Question: <URL>
I am using WPF Storyboard to animate the Earth rotation, and I want to be able to reverse the rotation from clockwise to counter-clockwise (and vice versa) when user clicks a button, although in reality this should never happen.

In my XAML file, I declare 21 BitmapImages (the first and the last are identical) and 2 Storyboards, one for clockwisely rotation and the other for counter-clockwisely rotation.
'''
<Window x:Class="StackOverflowWPF.StoryboardSeekWindow"
xmlns="http://schemas.microsoft.com/winfx/2006/xaml/presentation"
xmlns:x="http://schemas.microsoft.com/winfx/2006/xaml"
Title="StoryboardSeekWindow" Height="400" Width="400">
<Window.Resources>
<BitmapImage x:Key="RotationImage0" UriSource="Images
otation.png"/>
<BitmapImage x:Key="RotationImage1" UriSource="Images
otation.png"/>
<BitmapImage x:Key="RotationImage2" UriSource="Images
otation.png"/>
<BitmapImage x:Key="RotationImage3" UriSource="Images
otation.png"/>
<BitmapImage x:Key="RotationImage4" UriSource="Images
otation.png"/>
<BitmapImage x:Key="RotationImage5" UriSource="Images
otation.png"/>
<BitmapImage x:Key="RotationImage6" UriSource="Images
otation.png"/>
<BitmapImage x:Key="RotationImage7" UriSource="Images
otation.png"/>
<BitmapImage x:Key="RotationImage8" UriSource="Images
otation\8.png"/>
<BitmapImage x:Key="RotationImage9" UriSource="Images
otation\9.png"/>
<BitmapImage x:Key="RotationImage10" UriSource="Images
otation.png"/>
<BitmapImage x:Key="RotationImage11" UriSource="Images
otation .png"/>
<BitmapImage x:Key="RotationImage12" UriSource="Images
otation
.png"/>
<BitmapImage x:Key="RotationImage13" UriSource="Images
otation.png"/>
<BitmapImage x:Key="RotationImage14" UriSource="Images
otation
.png"/>
<BitmapImage x:Key="RotationImage15" UriSource="Images
otation
.png"/>
<BitmapImage x:Key="RotationImage16" UriSource="Images
otation.png"/>
<BitmapImage x:Key="RotationImage17" UriSource="Images
otation.png"/>
<BitmapImage x:Key="RotationImage18" UriSource="Images
otation8.png"/>
<BitmapImage x:Key="RotationImage19" UriSource="Images
otation9.png"/>
<BitmapImage x:Key="RotationImage20" UriSource="Images
otation.png"/>
<Storyboard x:Key="clockwiseStoryboard" RepeatBehavior="Forever">
<ObjectAnimationUsingKeyFrames Storyboard.TargetName="imgRotatingEarth" Storyboard.TargetProperty="Source">
<DiscreteObjectKeyFrame KeyTime="0:0:0.0" Value="{Binding Source={StaticResource RotationImage0}}"/>
<DiscreteObjectKeyFrame KeyTime="0:0:0.2" Value="{Binding Source={StaticResource RotationImage1}}"/>
<DiscreteObjectKeyFrame KeyTime="0:0:0.4" Value="{Binding Source={StaticResource RotationImage2}}"/>
<DiscreteObjectKeyFrame KeyTime="0:0:0.6" Value="{Binding Source={StaticResource RotationImage3}}"/>
<DiscreteObjectKeyFrame KeyTime="0:0:0.8" Value="{Binding Source={StaticResource RotationImage4}}"/>
<DiscreteObjectKeyFrame KeyTime="0:0:1.0" Value="{Binding Source={StaticResource RotationImage5}}"/>
<DiscreteObjectKeyFrame KeyTime="0:0:1.2" Value="{Binding Source={StaticResource RotationImage6}}"/>
<DiscreteObjectKeyFrame KeyTime="0:0:1.4" Value="{Binding Source={StaticResource RotationImage7}}"/>
<DiscreteObjectKeyFrame KeyTime="0:0:1.6" Value="{Binding Source={StaticResource RotationImage8}}"/>
<DiscreteObjectKeyFrame KeyTime="0:0:1.8" Value="{Binding Source={StaticResource RotationImage9}}"/>
<DiscreteObjectKeyFrame KeyTime="0:0:2.0" Value="{Binding Source={StaticResource RotationImage10}}"/>
<DiscreteObjectKeyFrame KeyTime="0:0:2.2" Value="{Binding Source={StaticResource RotationImage11}}"/>
<DiscreteObjectKeyFrame KeyTime="0:0:2.4" Value="{Binding Source={StaticResource RotationImage12}}"/>
<DiscreteObjectKeyFrame KeyTime="0:0:2.6" Value="{Binding Source={StaticResource RotationImage13}}"/>
<DiscreteObjectKeyFrame KeyTime="0:0:2.8" Value="{Binding Source={StaticResource RotationImage14}}"/>
<DiscreteObjectKeyFrame KeyTime="0:0:3.0" Value="{Binding Source={StaticResource RotationImage15}}"/>
<DiscreteObjectKeyFrame KeyTime="0:0:3.2" Value="{Binding Source={StaticResource RotationImage16}}"/>
<DiscreteObjectKeyFrame KeyTime="0:0:3.4" Value="{Binding Source={StaticResource RotationImage17}}"/>
<DiscreteObjectKeyFrame KeyTime="0:0:3.6" Value="{Binding Source={StaticResource RotationImage18}}"/>
<DiscreteObjectKeyFrame KeyTime="0:0:3.8" Value="{Binding Source={StaticResource RotationImage19}}"/>
<DiscreteObjectKeyFrame KeyTime="0:0:4.0" Value="{Binding Source={StaticResource RotationImage20}}"/>
</ObjectAnimationUsingKeyFrames>
</Storyboard>
<Storyboard x:Key="counterClockwiseStoryboard" RepeatBehavior="Forever">
<ObjectAnimationUsingKeyFrames Storyboard.TargetName="imgRotatingEarth" Storyboard.TargetProperty="Source">
<DiscreteObjectKeyFrame KeyTime="0:0:0.0" Value="{Binding Source={StaticResource RotationImage20}}"/>
<DiscreteObjectKeyFrame KeyTime="0:0:0.2" Value="{Binding Source={StaticResource RotationImage19}}"/>
<DiscreteObjectKeyFrame KeyTime="0:0:0.4" Value="{Binding Source={StaticResource RotationImage18}}"/>
<DiscreteObjectKeyFrame KeyTime="0:0:0.6" Value="{Binding Source={StaticResource RotationImage17}}"/>
<DiscreteObjectKeyFrame KeyTime="0:0:0.8" Value="{Binding Source={StaticResource RotationImage16}}"/>
<DiscreteObjectKeyFrame KeyTime="0:0:1.0" Value="{Binding Source={StaticResource RotationImage15}}"/>
<DiscreteObjectKeyFrame KeyTime="0:0:1.2" Value="{Binding Source={StaticResource RotationImage14}}"/>
<DiscreteObjectKeyFrame KeyTime="0:0:1.4" Value="{Binding Source={StaticResource RotationImage13}}"/>
<DiscreteObjectKeyFrame KeyTime="0:0:1.6" Value="{Binding Source={StaticResource RotationImage12}}"/>
<DiscreteObjectKeyFrame KeyTime="0:0:1.8" Value="{Binding Source={StaticResource RotationImage11}}"/>
<DiscreteObjectKeyFrame KeyTime="0:0:2.0" Value="{Binding Source={StaticResource RotationImage10}}"/>
<DiscreteObjectKeyFrame KeyTime="0:0:2.2" Value="{Binding Source={StaticResource RotationImage9}}"/>
<DiscreteObjectKeyFrame KeyTime="0:0:2.4" Value="{Binding Source={StaticResource RotationImage8}}"/>
<DiscreteObjectKeyFrame KeyTime="0:0:2.6" Value="{Binding Source={StaticResource RotationImage7}}"/>
<DiscreteObjectKeyFrame KeyTime="0:0:2.8" Value="{Binding Source={StaticResource RotationImage6}}"/>
<DiscreteObjectKeyFrame KeyTime="0:0:3.0" Value="{Binding Source={StaticResource RotationImage5}}"/>
<DiscreteObjectKeyFrame KeyTime="0:0:3.2" Value="{Binding Source={StaticResource RotationImage4}}"/>
<DiscreteObjectKeyFrame KeyTime="0:0:3.4" Value="{Binding Source={StaticResource RotationImage3}}"/>
<DiscreteObjectKeyFrame KeyTime="0:0:3.6" Value="{Binding Source={StaticResource RotationImage2}}"/>
<DiscreteObjectKeyFrame KeyTime="0:0:3.8" Value="{Binding Source={StaticResource RotationImage1}}"/>
<DiscreteObjectKeyFrame KeyTime="0:0:4.0" Value="{Binding Source={StaticResource RotationImage0}}"/>
</ObjectAnimationUsingKeyFrames>
</Storyboard>
</Window.Resources>
<Grid>
<Image x:Name="imgRotatingEarth" HorizontalAlignment="Center" Margin="50" Stretch="Uniform" />
<Button VerticalAlignment="Bottom" Content="Reverse" Height="30" Width="100" Click="reverseButton_Click" />
</Grid>
'''
and my code behind file
'''
using System;
using System.Collections.Generic;
using System.Linq;
using System.Text;
using System.Windows;
using System.Windows.Controls;
using System.Windows.Data;
using System.Windows.Documents;
using System.Windows.Input;
using System.Windows.Media;
using System.Windows.Media.Imaging;
using System.Windows.Shapes;
using System.Windows.Media.Animation;
namespace StackOverflowWPF
{
/// <summary>
/// Interaction logic for StoryboardSeekWindow.xaml
/// </summary>
public partial class StoryboardSeekWindow : Window
{
Storyboard clockwiseStoryboard;
Storyboard counterClockwiseStoryboard;
bool bRotateClockwisely;
TimeSpan duration = new TimeSpan(0, 0, 4);
double dProgress = 0; //the value of dProgress is from 0.0 (begin) to 1.0 (end)
public StoryboardSeekWindow()
{
InitializeComponent();
clockwiseStoryboard = this.FindResource("clockwiseStoryboard") as Storyboard;
counterClockwiseStoryboard = this.FindResource("counterClockwiseStoryboard") as Storyboard;
StartRotation();
}
private void StartRotation()
{
counterClockwiseStoryboard.Begin();
counterClockwiseStoryboard.Pause();
clockwiseStoryboard.Begin();
bRotateClockwisely = true;
}
private void reverseButton_Click(object sender, RoutedEventArgs e)
{
Storyboard sbActive = bRotateClockwisely ? clockwiseStoryboard : counterClockwiseStoryboard;
Storyboard sbPaused = bRotateClockwisely ? counterClockwiseStoryboard : clockwiseStoryboard;
sbActive.Pause();
//I want the other storyboard can seek to where the animation is paused.
dProgress = sbActive.GetCurrentProgress();
dProgress = 1.0 - dProgress;
sbPaused.Seek(new TimeSpan((long)(duration.Ticks * dProgress)));
sbPaused.Resume();
bRotateClockwisely = !bRotateClockwisely;
}
}
}
'''
In order to get a smooth transition from clockwise to counter-clockwise mode, I pause the active animation and calculate which frame I am in, when resume the reverse animation, I first seek to that frame. In order words, I want to achieve the effect.
0.png->1.png->2.png->3.png->4.png->5.png->->5.png->4.png->3.png->2.png->1.png->0.png->...
But my code does not work. The Storyboard.Seek() seems to be working, but it does not start rotating reversely. I think I might be wrong in running 2 storyboards to manipulate the same object.
Could someone help me to fix the bugs, and perhaps provide a better idea to achieve the same effect?
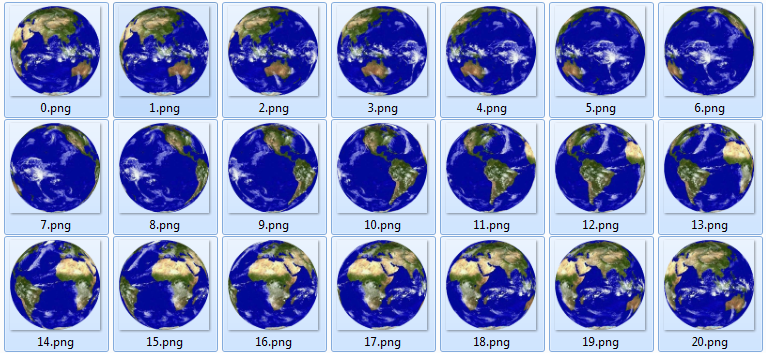
Answer: I have fixed my own problem:
The reversing animation will not be fired if the current Storyboard is not . So instead of pausing the current Storyboard and resuming the reversing Storyboard, I should stop the current Storyboard and start the reversing Storyboard.
And the Storyboard.Seek() should be called it has began. The Seek() method has no effect if a Storyboard has not began.
This is how the code looks like now.
'''
private void reverseButton_Click(object sender, RoutedEventArgs e)
{
Storyboard sbActive = bRotateClockwisely ? clockwiseStoryboard : counterClockwiseStoryboard;
Storyboard sbPaused = bRotateClockwisely ? counterClockwiseStoryboard : clockwiseStoryboard;
//I want the other storyboard can seek to where the animation is paused.
dProgress = sbActive.GetCurrentProgress();
dProgress = 1.0 - dProgress;
sbActive.Stop();
sbPaused.Begin();
sbPaused.Seek(new TimeSpan((long)(duration.Ticks * dProgress)), TimeSeekOrigin.BeginTime);
bRotateClockwisely = !bRotateClockwisely;
}
'''